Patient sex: M
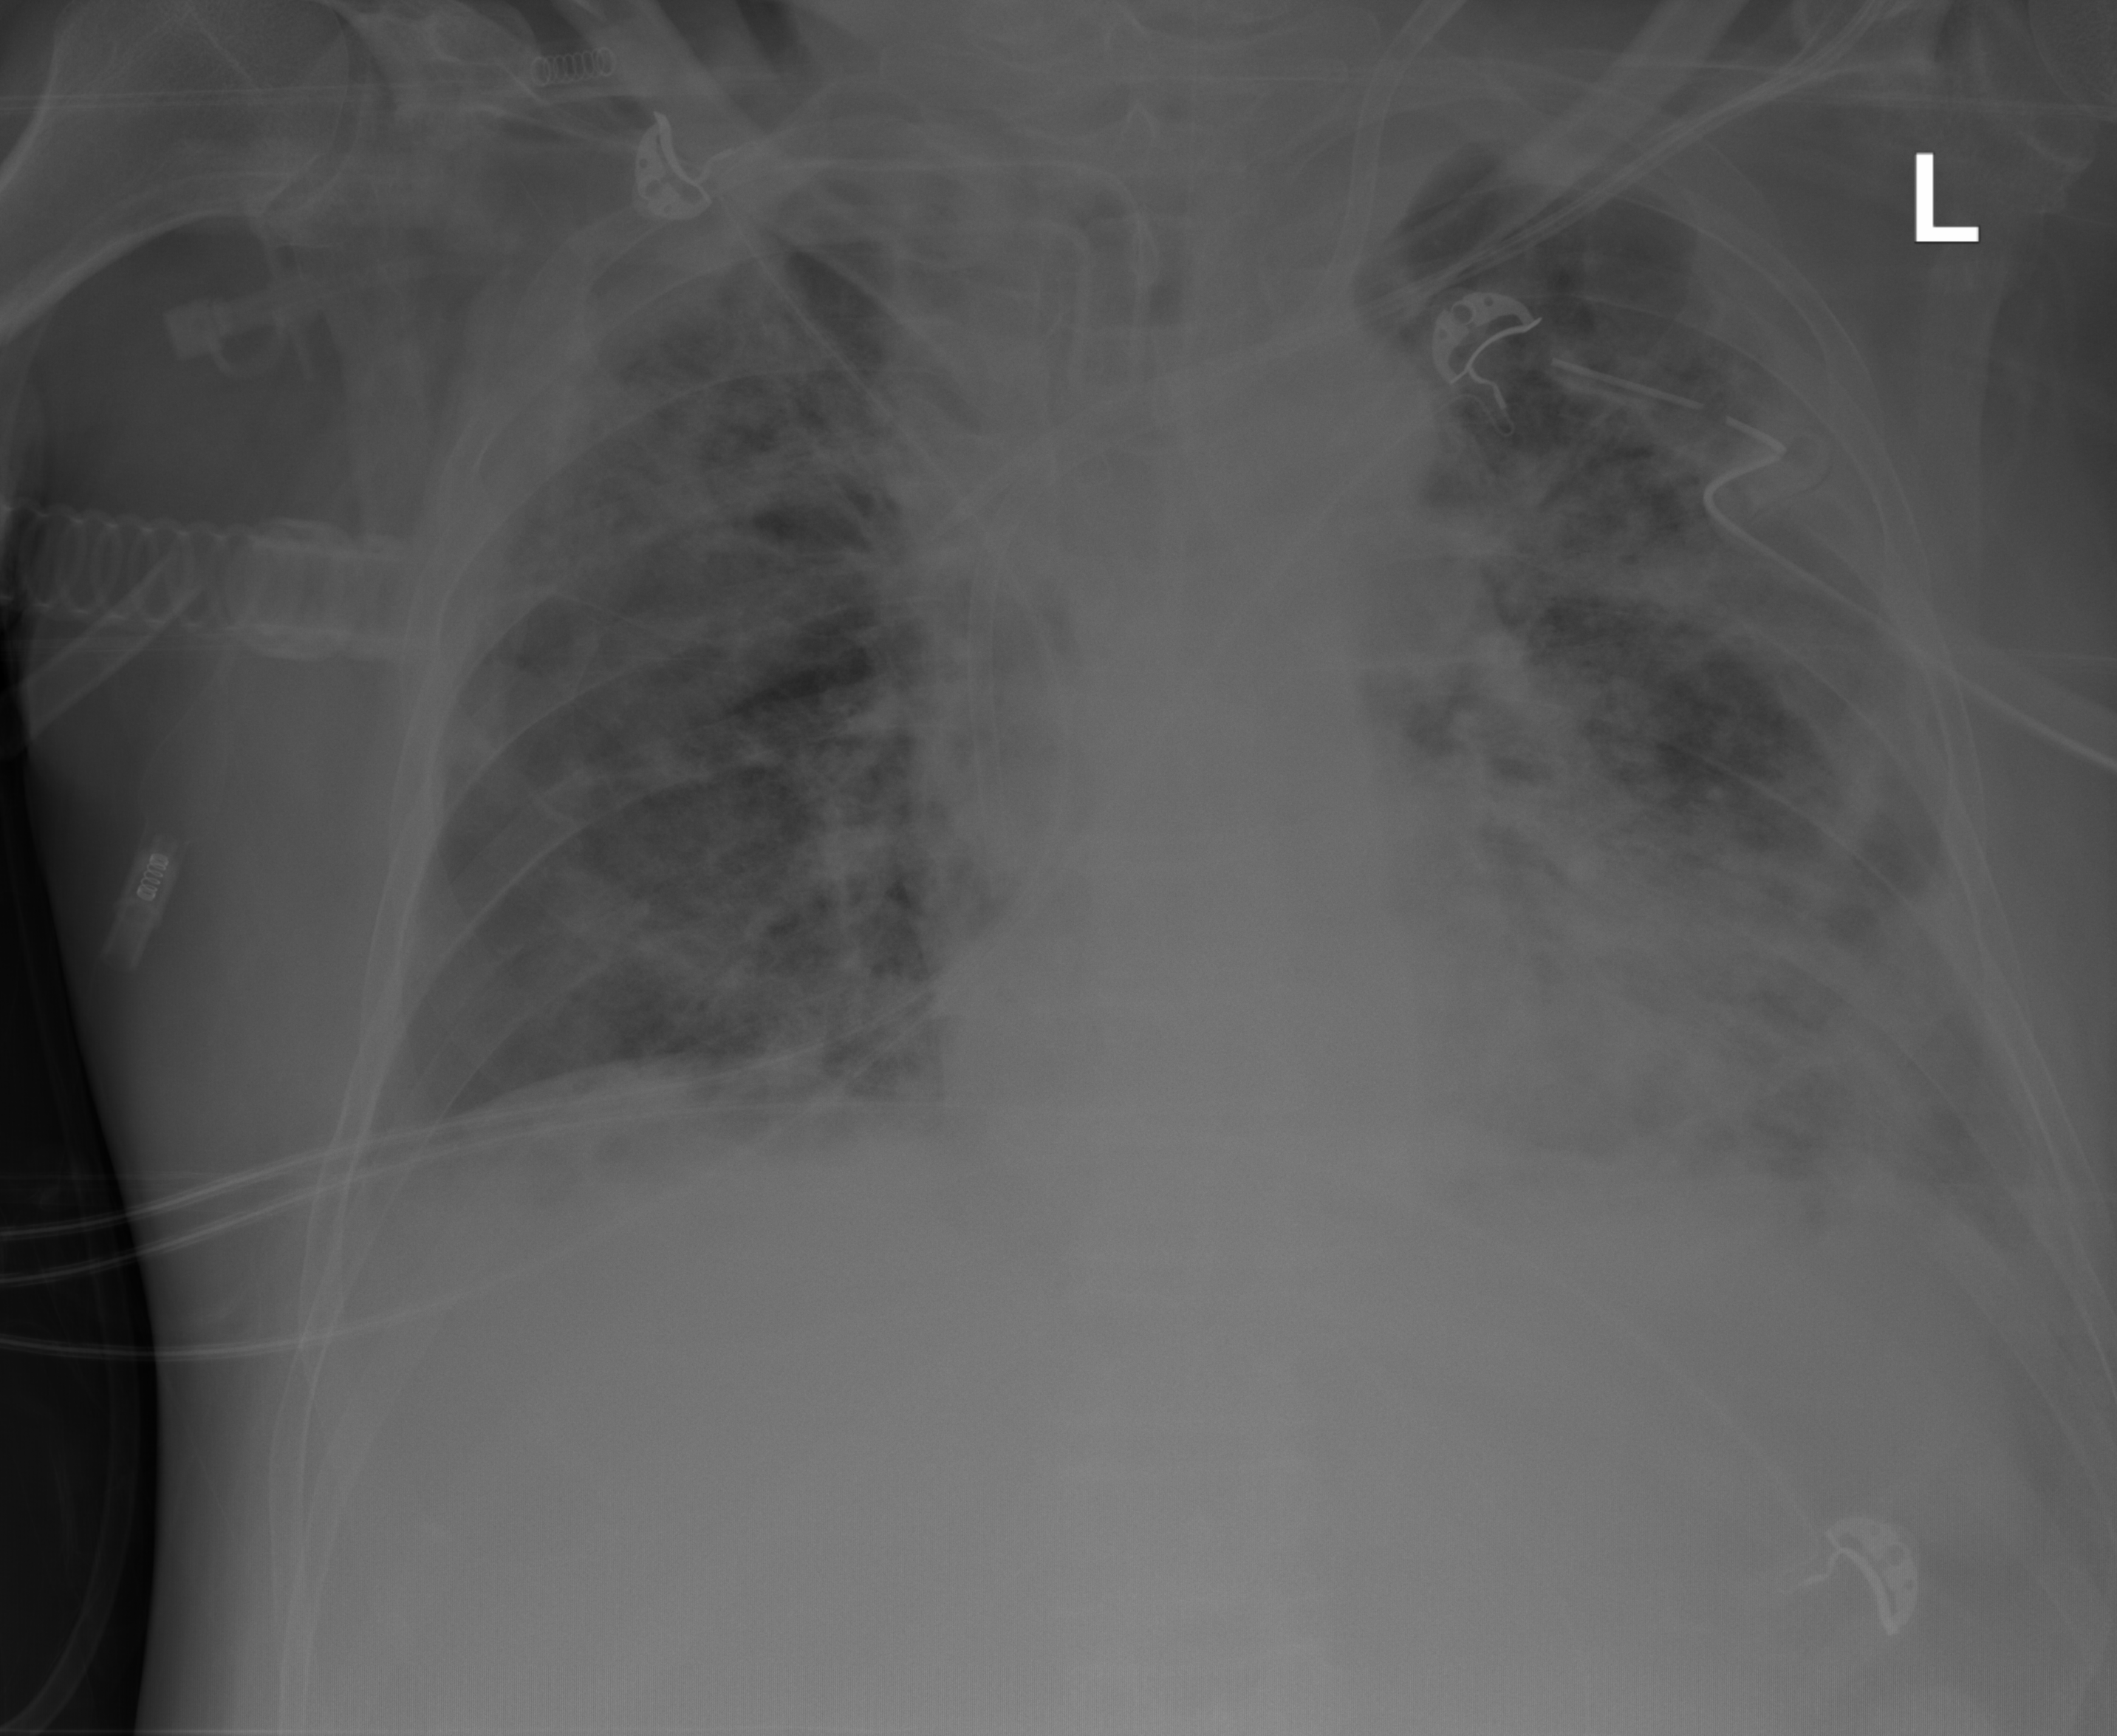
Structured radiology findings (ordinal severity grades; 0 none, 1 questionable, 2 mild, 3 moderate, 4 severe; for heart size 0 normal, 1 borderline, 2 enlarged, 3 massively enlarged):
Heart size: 0
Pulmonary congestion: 0
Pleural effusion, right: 0
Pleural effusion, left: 2
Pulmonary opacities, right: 3
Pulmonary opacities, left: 3
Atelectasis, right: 0
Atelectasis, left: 2